Question: I have the following code:
'''
public class OrdemProducaoDialog extends Application implements Initializable{
@FXML
private VBox content;
@FXML
private Button btBuscaOrdem;
@FXML
private Button btBuscaLote;
...
@Override
public void initialize(URL location, ResourceBundle resources) {
String style = "-fx-font-size: 42px; -fx-fill: white;";
GlyphIcon<?> searchIcon = GlyphsBuilder.create(FontAwesomeIcon.class)
.glyph(FontAwesomeIcons.SEARCH)
.style(style)
.build();
btBuscaOrdem.graphicProperty().setValue(searchIcon);
btBuscaLote.graphicProperty().setValue(searchIcon);
}
'''
The link resulting image of the code above

How can I use the same reference from one node to the two buttons so that the icon go for the two buttons?
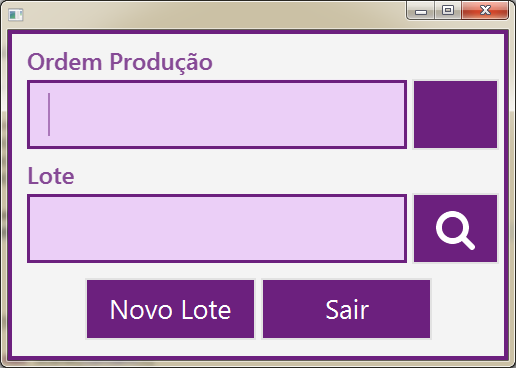
Answer: ### Problem
As James_D already assumed: GlyphIcon is a Node.
It is part of <URL> extends
JavaFX <URL>.
### Hierarchy
'''
Node
|
-> Shape
|
-> Text
|
-> GlyphIcon
'''
And in <URL> is a hint
> If a program adds a child node to a Parent (including Group, Region,
etc) and that node is already a child of a different Parent or the
root of a Scene, the node is automatically (and silently) removed from
its former parent.
So you are not able to set GlyphIcon instance to more than button's graphic.
### Solution
You need to create for each GlyphIcon an own instance and set the size with the correct style.
'''
public class FXMLController implements Initializable {
@FXML
private Button btBuscaOrdem;
@FXML
private Button btBuscaLote;
@Override
public void initialize(URL url, ResourceBundle rb) {
// number of buttons
int iconsSize = 2;
// the glyph to set
FontAwesomeIcon glyph = FontAwesomeIcon.SEARCH;
/*
* the style to set, glyph have two styleable properties:
*
* -glyph-size
* -glyph-name
*/
String style = "-fx-fill: white; -glyph-size: 42px;";
// where the icon instances will be stored;
GlyphIcon<?>[] icons = new GlyphIcon<?>[iconsSize];
// create instances
for (int i = 0; i < icons.length; i++) {
icons[i] = GlyphsBuilder.create(FontAwesomeIconView.class)
.glyph(glyph)
.style(style)
.build();
}
btBuscaOrdem.setGraphic(icons[0]);
btBuscaLote.setGraphic(icons[1]);
// two possibilities to only show graphic
btBuscaOrdem.setContentDisplay(ContentDisplay.GRAPHIC_ONLY);
btBuscaLote.setStyle("-fx-content-display: graphic-only;");
}
}
'''
Enjoy the buttons!